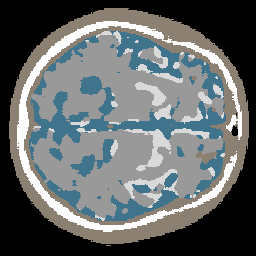
Label: no_lesion